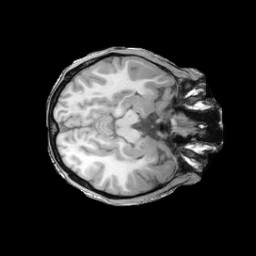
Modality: T1w
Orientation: axial
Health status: ill
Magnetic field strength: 3 T